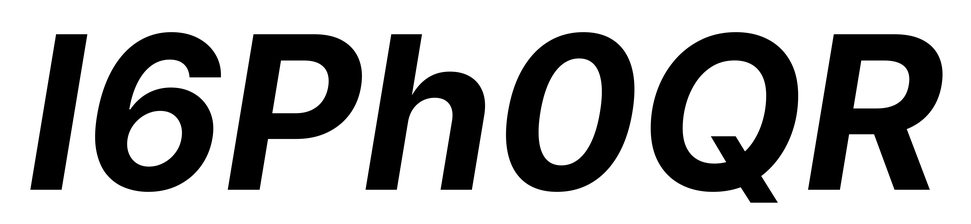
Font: Inter-Italic_Bold_Italic